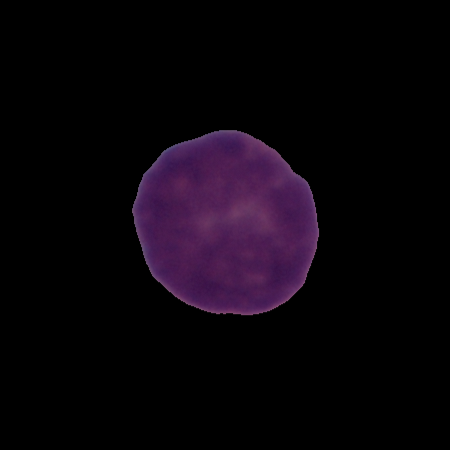
Label: healthy